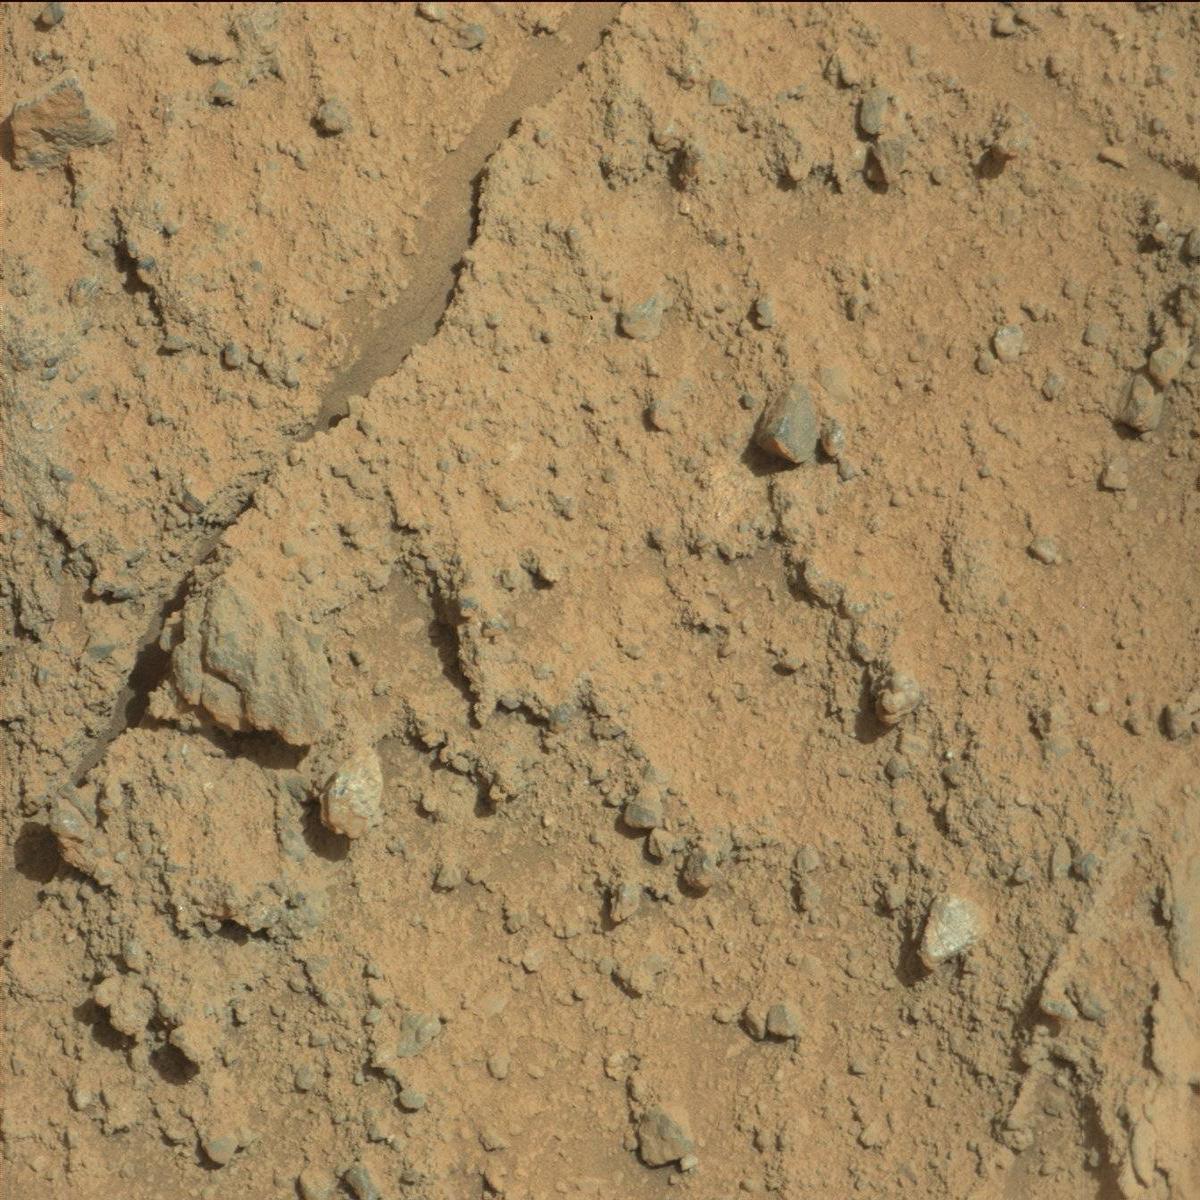
Terrain classes present: Bedrock, Rock, Sand / Soil